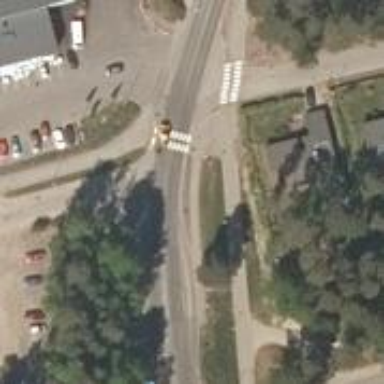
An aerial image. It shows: Asphalt footway with zebra crossing. The footway is shared with cyclists.